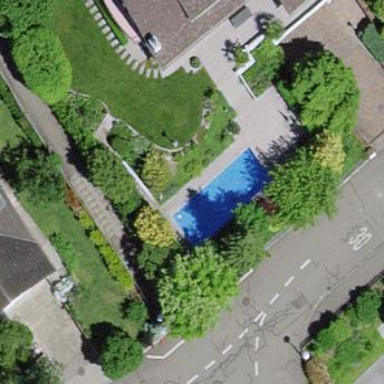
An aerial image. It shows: Swimming pool located in leisure land.